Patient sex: M
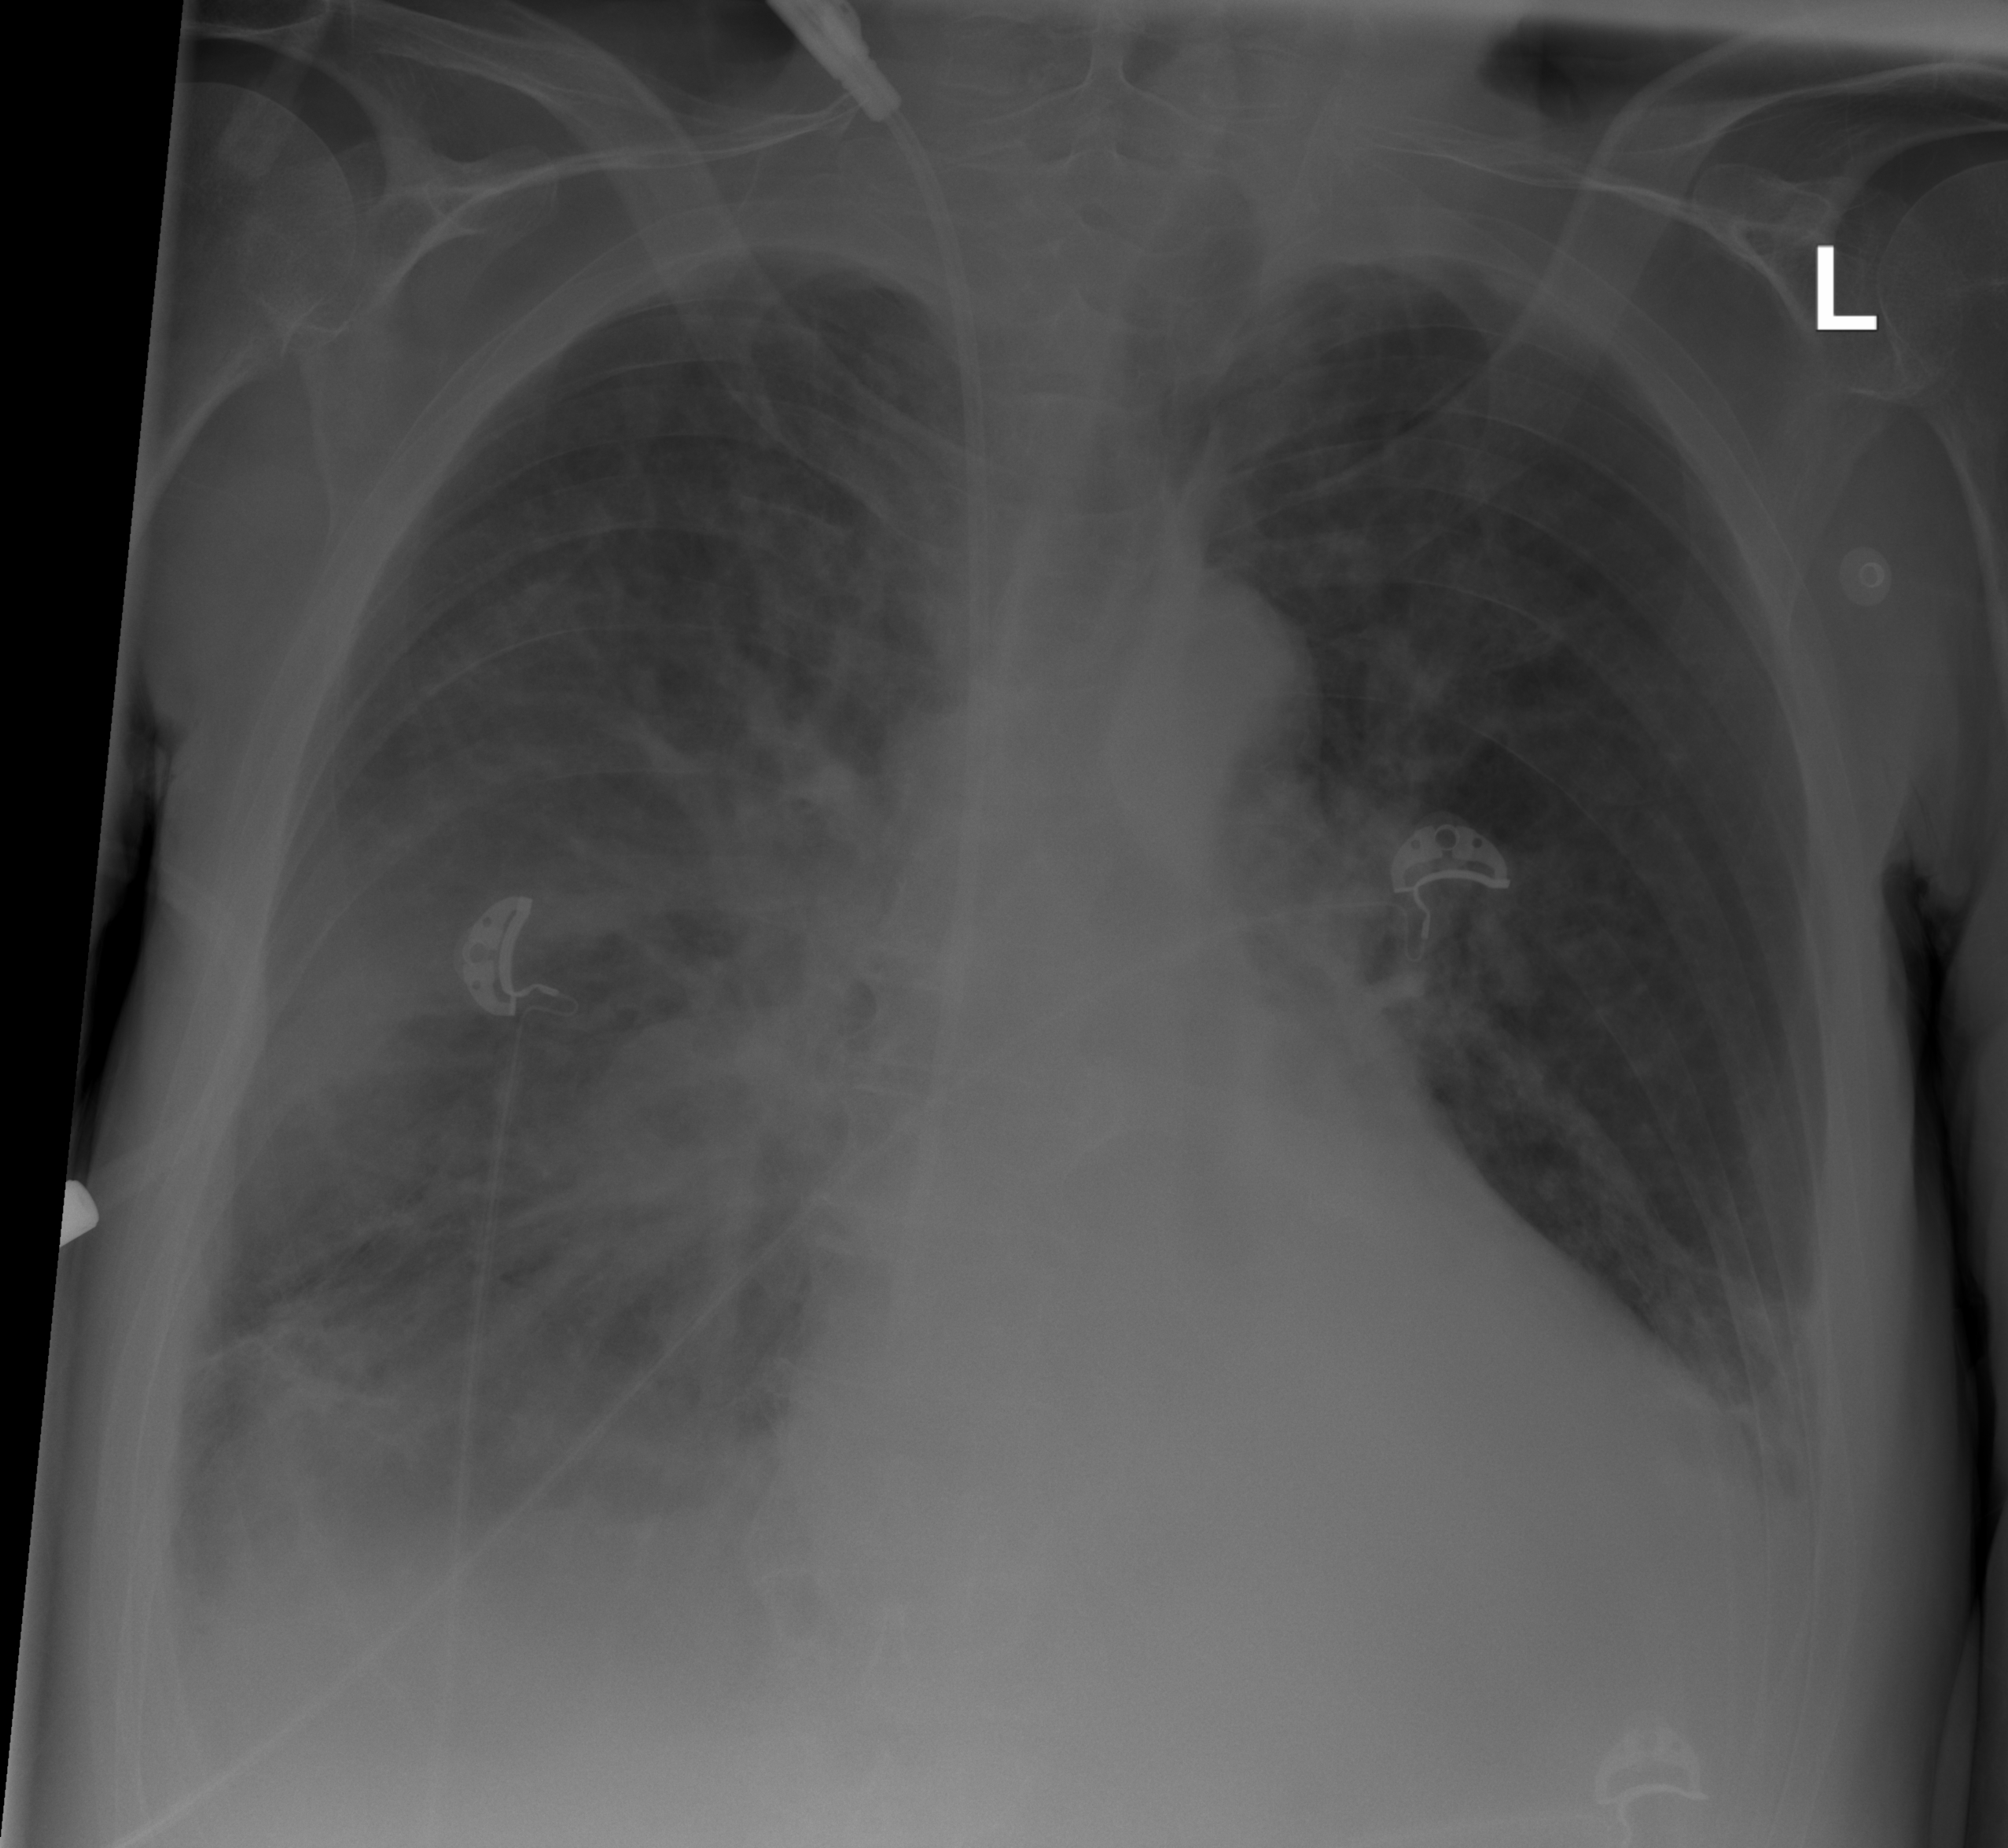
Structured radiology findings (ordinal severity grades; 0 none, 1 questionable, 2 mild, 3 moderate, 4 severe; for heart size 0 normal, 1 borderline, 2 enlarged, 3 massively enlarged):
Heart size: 2
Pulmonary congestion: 2
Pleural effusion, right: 2
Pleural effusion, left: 2
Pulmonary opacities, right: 3
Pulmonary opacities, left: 2
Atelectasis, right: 2
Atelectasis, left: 2